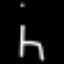
Label: chair